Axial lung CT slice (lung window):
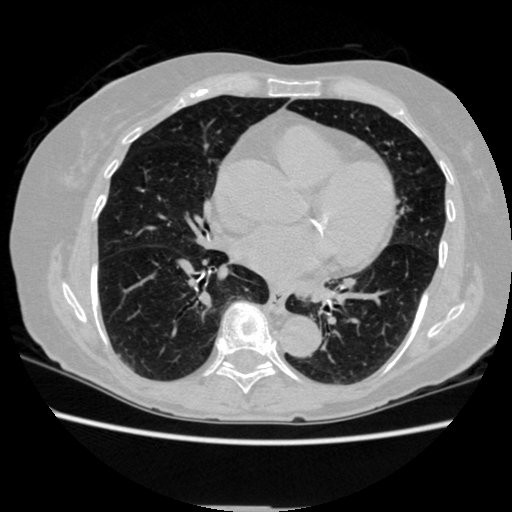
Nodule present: no